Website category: movie
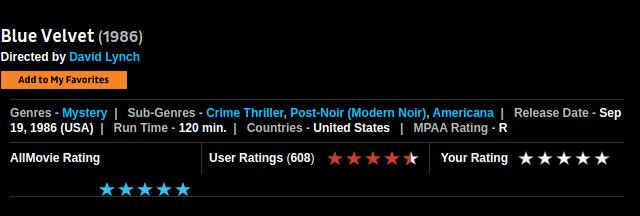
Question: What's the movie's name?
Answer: Blue Velvet

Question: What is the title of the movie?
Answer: Blue Velvet

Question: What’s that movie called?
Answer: Blue Velvet

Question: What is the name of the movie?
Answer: Blue Velvet

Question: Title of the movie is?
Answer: Blue Velvet

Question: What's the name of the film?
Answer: Blue Velvet

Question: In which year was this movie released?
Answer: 1986

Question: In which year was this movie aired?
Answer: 1986

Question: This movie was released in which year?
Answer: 1986

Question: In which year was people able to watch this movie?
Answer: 1986

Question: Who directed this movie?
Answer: David Lynch

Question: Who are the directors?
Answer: David Lynch

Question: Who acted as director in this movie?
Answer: David Lynch

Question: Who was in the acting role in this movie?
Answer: David Lynch

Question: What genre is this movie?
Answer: Mystery

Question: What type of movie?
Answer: Mystery

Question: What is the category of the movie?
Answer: Mystery

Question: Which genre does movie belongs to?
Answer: Mystery

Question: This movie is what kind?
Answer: Mystery

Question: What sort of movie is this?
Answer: Mystery

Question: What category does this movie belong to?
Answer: Mystery

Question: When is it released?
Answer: Sep 19, 1986 (USA)

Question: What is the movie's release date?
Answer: Sep 19, 1986 (USA)

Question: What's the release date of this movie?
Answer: Sep 19, 1986 (USA)

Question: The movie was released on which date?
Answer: Sep 19, 1986 (USA)

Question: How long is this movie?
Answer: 120 min.

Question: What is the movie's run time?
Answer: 120 min.

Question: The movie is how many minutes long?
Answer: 120 min.

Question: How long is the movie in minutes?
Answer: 120 min.

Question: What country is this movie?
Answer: United States

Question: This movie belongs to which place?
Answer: United States

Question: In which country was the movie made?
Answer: United States

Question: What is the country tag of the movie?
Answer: United States

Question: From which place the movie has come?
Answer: United States